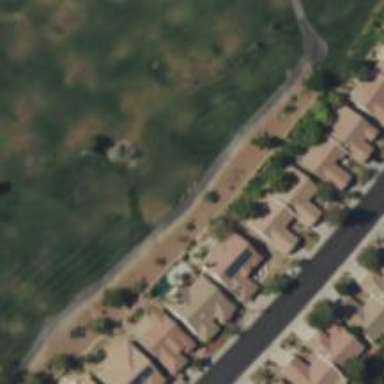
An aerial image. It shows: Path for golf carts.